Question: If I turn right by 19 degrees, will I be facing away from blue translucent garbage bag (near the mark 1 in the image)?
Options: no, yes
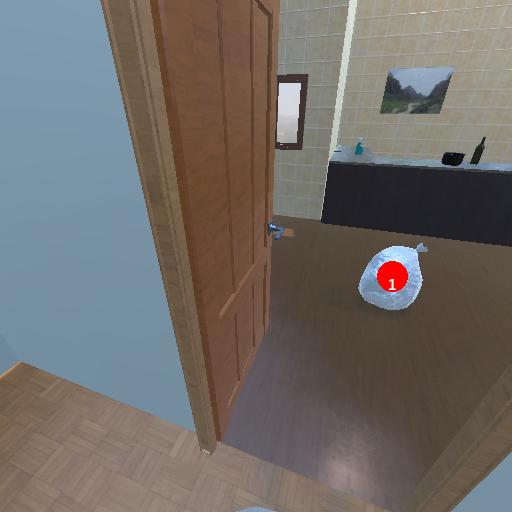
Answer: no